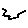
Label: zigzag